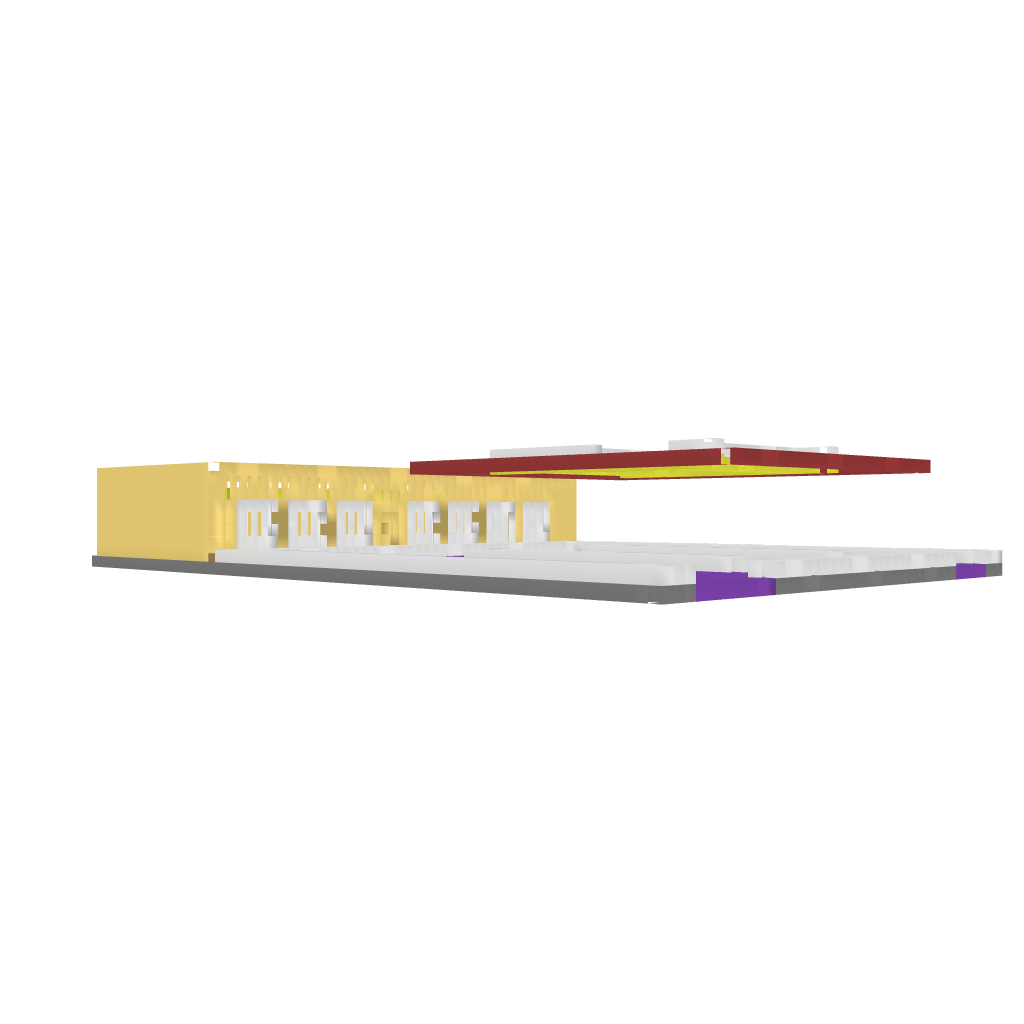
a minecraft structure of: Petrol/ Gas station bad low quality